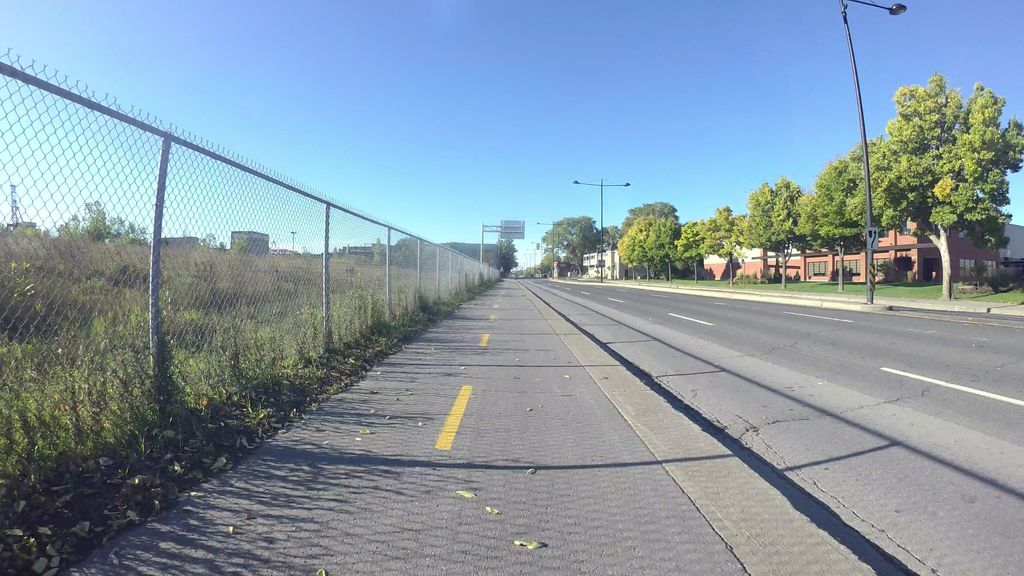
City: montreal